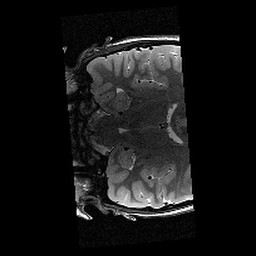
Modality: T2w
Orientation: coronal
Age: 12
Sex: female
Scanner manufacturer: siemens
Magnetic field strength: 3 T
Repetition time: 9.23 s
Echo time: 0.067 s